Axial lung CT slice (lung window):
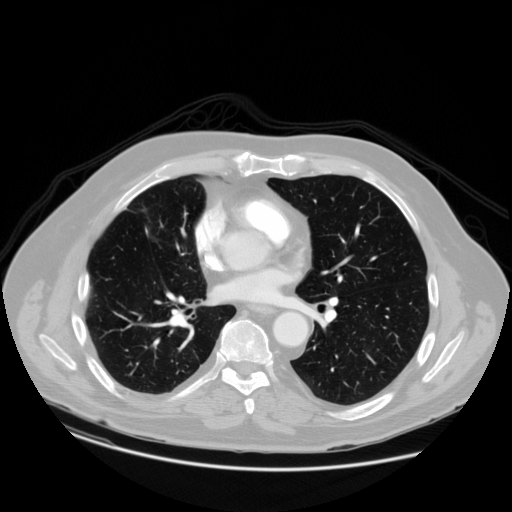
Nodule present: no